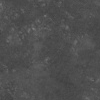
Atmospheric dust classification: not_dusty